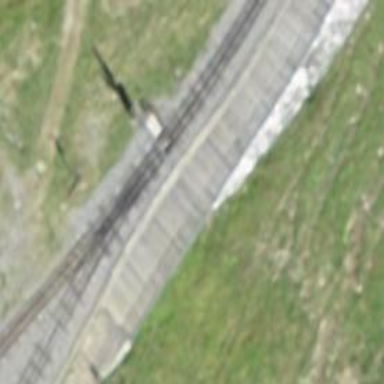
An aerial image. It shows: Railway switch.